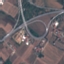
Land use / land cover: Highway